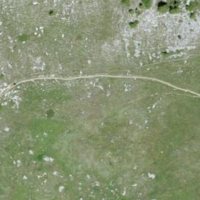
EUNIS habitat code: 23
Species observed at this site:
Turdus torquatus